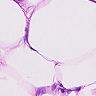
Metastatic tissue present: yes